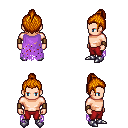
a pixel art fantasy rpg character, male body template, human, light skin, maroon tattered cape, red pants, dark blonde short topknot hairstyle, leather bracers, metal boots, four views (front, back, left, right), 2x2 character sprite sheet, small pixel art, hard edges, no anti-aliasing